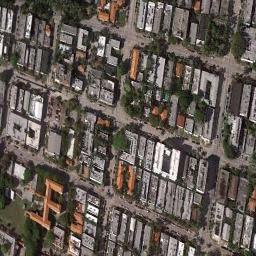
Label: dense_residential